Question: I am splitting this off from my other thread here: <URL>
The old thread got very convoluted and confusing, and a bit off-topic, so I wanted to create another one that is clearer with more information.
I am trying to display an image in Android using an image file path that changes every time the app is run. I know there are ways to declare resources in the XML layout file, but since the picture I'd like to display is taken from the camera, I can't do it that way. I need to be able to display the image without hardcoding it.
The following is the code that I have:
photo_viewer.xml:
'''
<RelativeLayout xmlns:android="http://schemas.android.com/apk/res/android"
android:id="@+id/pictureViewer"
android:layout_width="wrap_content"
android:layout_height="wrap_content" >
<ImageView
android:id="@+id/imageView"
android:layout_width="match_parent"
android:layout_height="match_parent"
android:contentDescription="@string/viewImage" />
</RelativeLayout>
'''
Java method to display image:
'''
public void viewPhoto(String file){
ImageView imageView = new ImageView(getApplicationContext());
LayoutParams lp = new LayoutParams(LayoutParams.WRAP_CONTENT,
LayoutParams.WRAP_CONTENT);
Bitmap image = BitmapFactory.decodeFile(file);
imageView.setImageBitmap(image);
RelativeLayout rl = (RelativeLayout)findViewById(R.id.pictureViewer);
rl.addView(imageView, lp);
}
'''
However, when I run the above code the application crashes, saying it has stopped working. "file" is a string denoting the directory where the image from the camera is stored, and I know this part is correct. I can use it (using a different method) to change the wallpaper. It's just displaying it that is causing me trouble. I have tried various methods to simply display the image (dialogs, "drawable"s, bitmap factory, etc) and had the same problem with all of them. I feel like it's something simple that I have missed, since I'm new to Android app development. I'm hoping one of you folks might be able to shed some light on this.
I have decided to try another route, but I am still getting a null pointer exception. Here is all my code:
main class, viewPhoto method:
'''
/* View photo */
public void viewPhoto(String file){
Intent imageView = new Intent(this, PhotoViewer.class);
imageView.putExtra("directory", file);
startActivity(imageView);
}
'''
PhotoViewer class:
'''
package com.androidproject;
import android.app.Activity;
import android.content.Intent;
import android.graphics.Bitmap;
import android.graphics.BitmapFactory;
import android.graphics.drawable.Drawable;
import android.os.Bundle;
import android.widget.ImageView;
import android.widget.RelativeLayout;
public class PhotoViewer extends Activity {
public String file;
ImageView image;
@Override
protected void onCreate(Bundle bundle) {
super.onCreate(bundle);
setContentView(R.layout.photo_viewer);
//get file path of image
Bundle extras = getIntent().getExtras();
file = extras.getString("directory");
Drawable drawable = Drawable.createFromPath(file);
image.setImageDrawable(drawable);
}
}
'''
photo_viewer.xml (created using the Eclipse tool, so it's not just any xml file)
'''
<?xml version="1.0" encoding="utf-8"?>
<RelativeLayout xmlns:android="http://schemas.android.com/apk/res/android"
xmlns:tools="http://schemas.android.com/tools"
android:id="@+id/photo_viewer"
android:layout_width="match_parent"
android:layout_height="match_parent"
android:paddingBottom="@dimen/activity_vertical_margin"
android:paddingLeft="@dimen/activity_horizontal_margin"
android:paddingRight="@dimen/activity_horizontal_margin"
android:paddingTop="@dimen/activity_vertical_margin"
tools:context=".PhotoViewer" >
<ImageView
android:id="@+id/imageView"
android:layout_width="match_parent"
android:layout_height="match_parent"
android:contentDescription="@string/viewImage"/>
</RelativeLayout>
'''
Project manifest:
'''
<?xml version="1.0" encoding="utf-8"?>
<manifest xmlns:android="http://schemas.android.com/apk/res/android"
package="com.androidproject"
android:versionCode="1"
android:versionName="1.0" >
<uses-sdk
android:minSdkVersion="8"
android:targetSdkVersion="18" />
<uses-permission android:name="android.permission.CAMERA"/>
<uses-permission android:name="android.permission.WRITE_EXTERNAL_STORAGE"/>
<uses-permission android:name="android.permission.SET_WALLPAPER" />
<application
android:allowBackup="true"
android:icon="@drawable/ic_launcher"
android:label="@string/app_name"
android:theme="@style/AppTheme" >
<activity
android:name=".Main"
android:label="@string/app_name" >
<intent-filter>
<action android:name="android.intent.action.MAIN" />
<category android:name="android.intent.category.LAUNCHER" />
</intent-filter>
</activity>
<activity
android:name=".PhotoViewer"
android:label="@string/app_name" >
<intent-filter>
<action android:name="com.androidproject.PhotoViewer" />
<category android:name="android.intent.category.DEFAULT" />
</intent-filter>
</activity>
</application>
</manifest>
'''
The app continues to crash and tell me "unfortunately it stopped working". Here's the logcat of the error:

As always, help is appreciated!
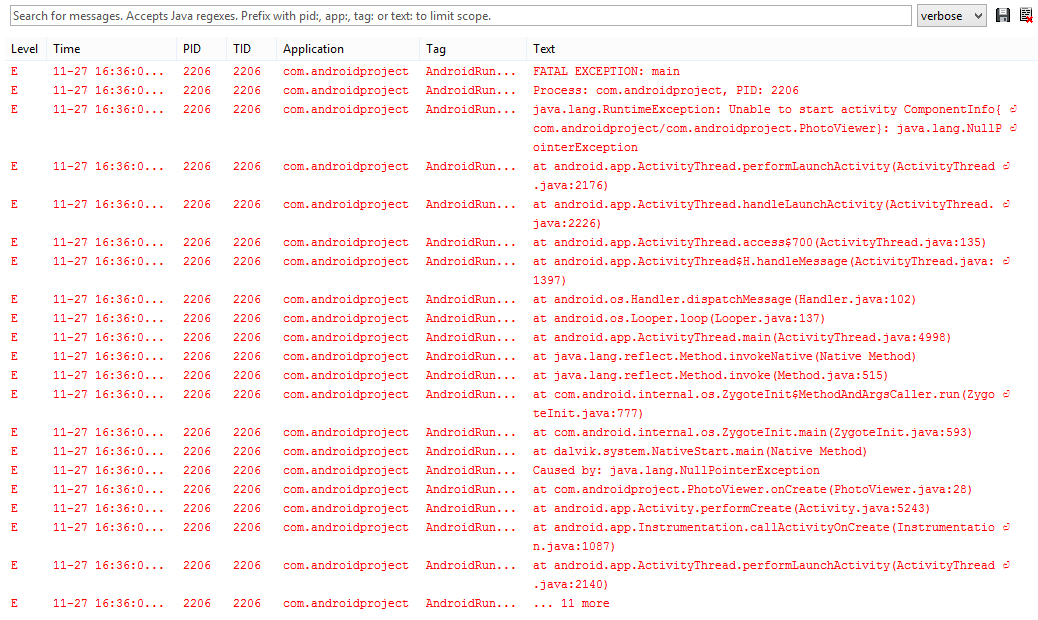
Answer: The null pointer exception is because
'''
Drawable drawable = Drawable.createFromPath(file);
image.setImageDrawable(drawable);
'''
is referencing an uninitiated variable (image) which is null
My best guess would be that to eliminate said error you'd want to initiate the variable
'''
ImageView image = (ImageView)findViewById(R.id.imageView);
'''